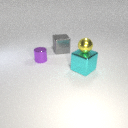
large gray metal cube behind small purple metal cylinder